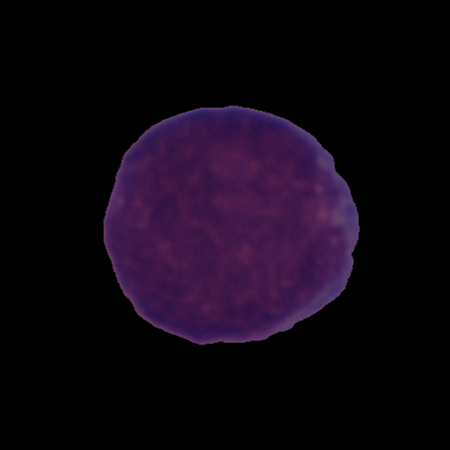
Label: healthy